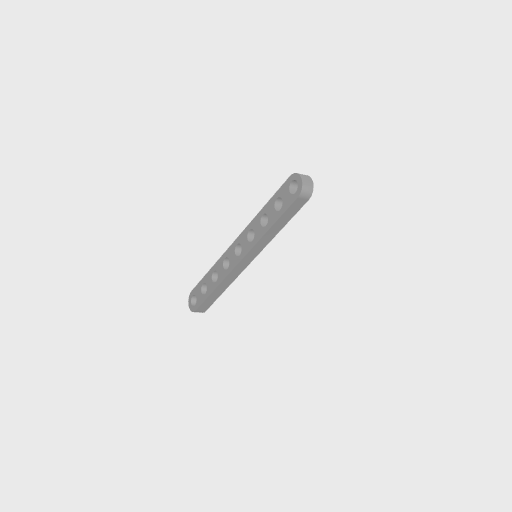
Part: FlatBeam9H